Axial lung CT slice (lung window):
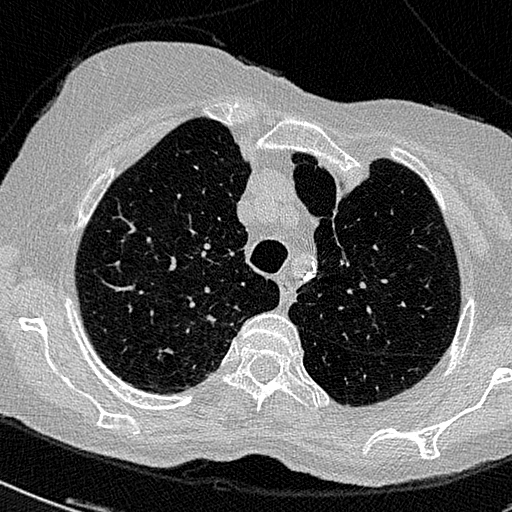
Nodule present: no